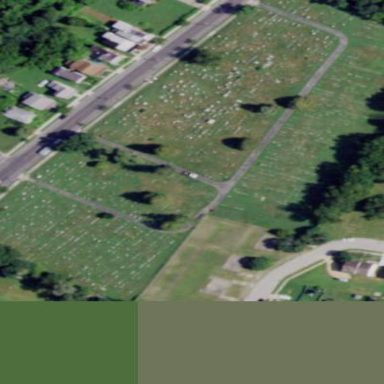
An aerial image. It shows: Cemetery.